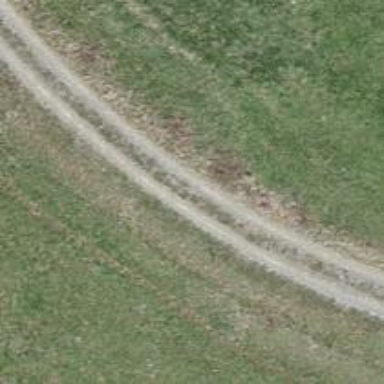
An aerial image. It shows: Track with grade2 tracktype.